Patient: sex M, age 62
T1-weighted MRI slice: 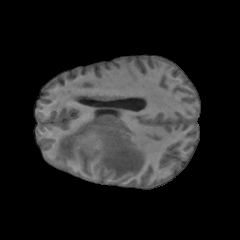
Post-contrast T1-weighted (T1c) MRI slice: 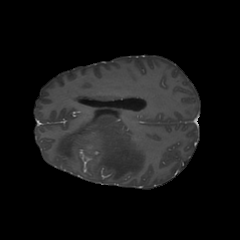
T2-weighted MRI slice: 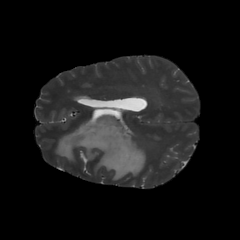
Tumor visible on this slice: yes
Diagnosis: Glioblastoma, IDH-wildtype
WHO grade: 4